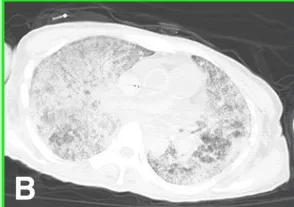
Postmortem analysis. B) Postmortem CT of lung window.
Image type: radiology (ct)